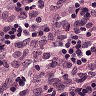
Metastatic tissue present: no